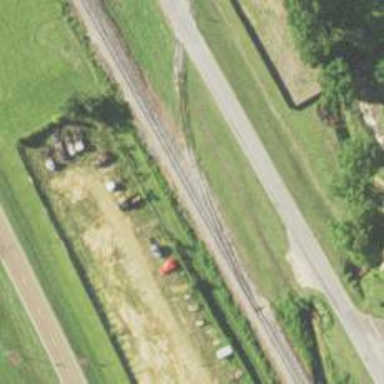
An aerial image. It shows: Railway service station.